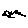
Label: bird